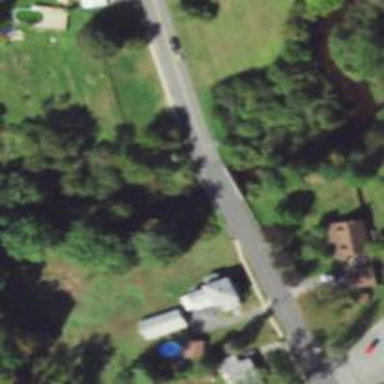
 passing over bridge with arch structure."